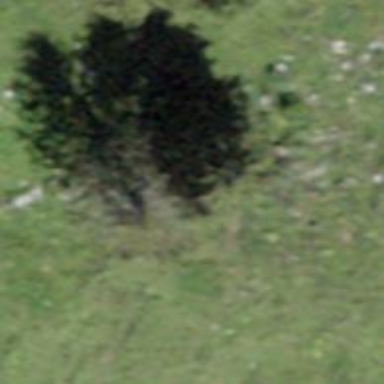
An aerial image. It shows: Needle-leaved tree in nature.